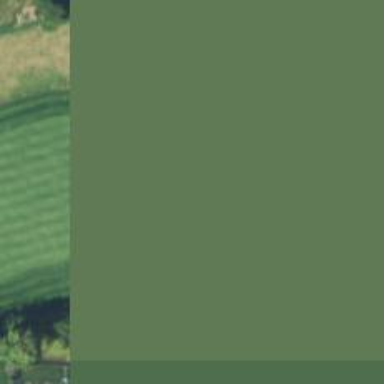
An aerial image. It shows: Golf hole.